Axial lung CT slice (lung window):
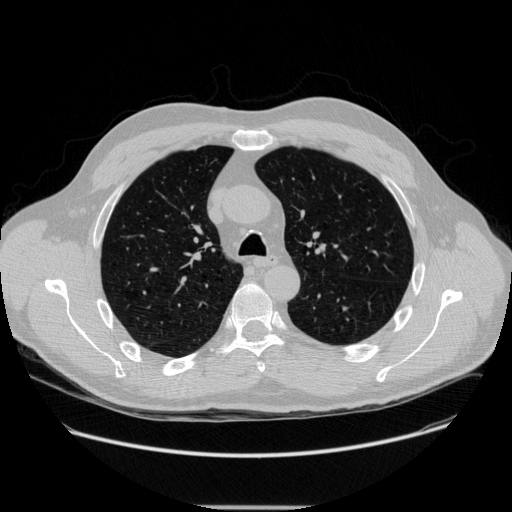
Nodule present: no